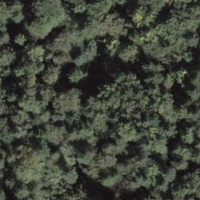
EUNIS habitat code: 41
Species observed at this site:
Platanthera bifolia
Ilex aquifolium